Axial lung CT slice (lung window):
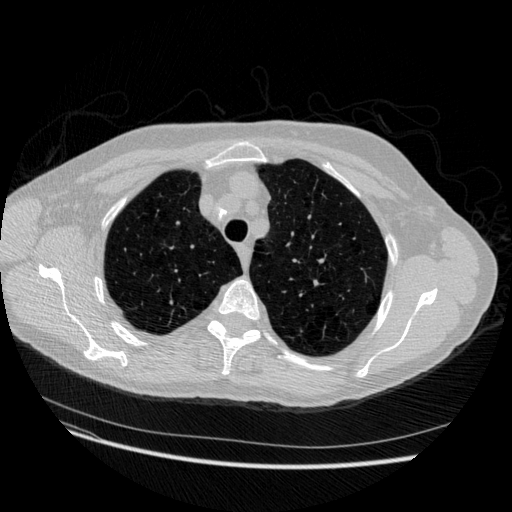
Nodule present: no